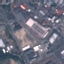
Land use / land cover: Industrial